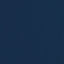
Label: SeaLake